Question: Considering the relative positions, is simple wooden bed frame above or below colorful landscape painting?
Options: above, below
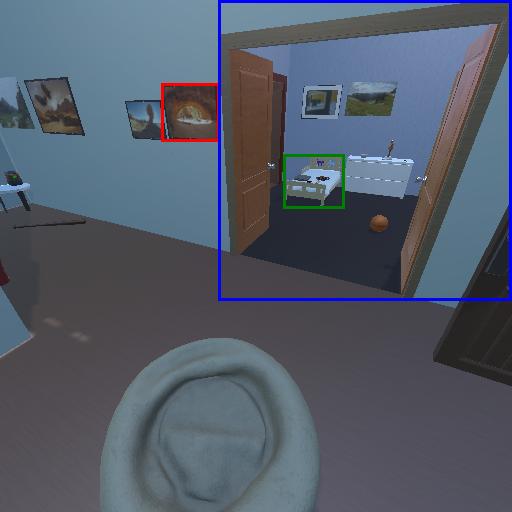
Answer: above